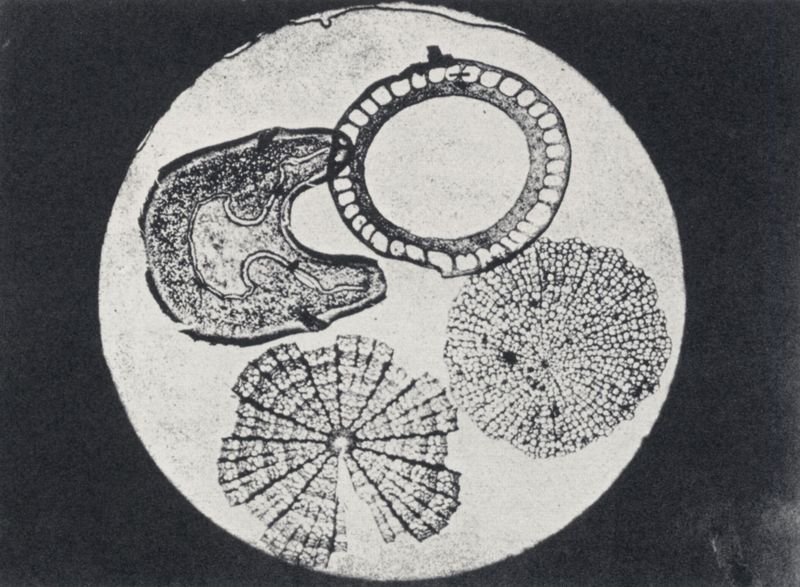
Titel: Mikrophotographie
Künstler: William Henry Fox Talbot
Schlagwörter: baum, dunkel, weiß, bewegung, glas, grau, hell, licht, schwarz, skizze, zeichnung, blick, fächer, muster, gräser, natur, kreis, rund, papier, perspektive, netze, spuren, formen, linien, ring, abbild, foto, fotografie, photographie, vier, strahlen, scheibe, druck, schwarzweiss, kreise, photo, organisch, flecken, zelle, flüssigkeit, struktur, muschel, lupe, muscheln, gewebe, fossil, gehäuse, querschnitt, netz, aufnahme, meerestiere, zahn, photografie, rondell, schnitte, zellen, schwrz, übereinander, durchscheinend, biologie, überschneidung, überschneiden, röntgen, mikro, strukturen, überlappend, vergrößerung, abdrücke, organismus, pflanzenteile, mikroskop, mikroaufnahme, auflicht, hippiedeko, jahrringe, membram, mikroorganismus, mikroskopische aufnahme, zellstruktur, molusken